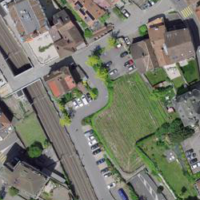
EUNIS habitat code: 54
Species observed at this site:
Pittosporum tobira
Euphorbia lathyris